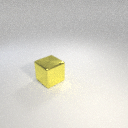
large yellow metal cube